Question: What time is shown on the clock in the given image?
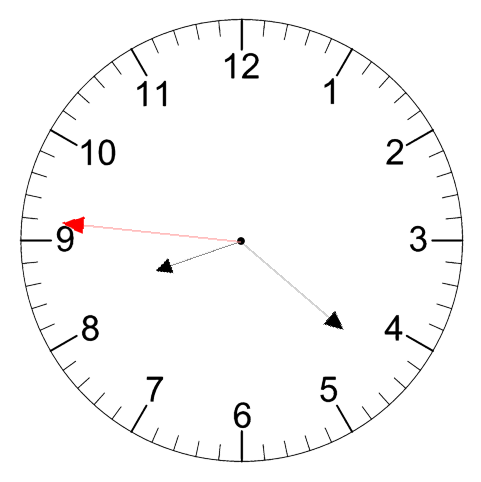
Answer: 08:21:46